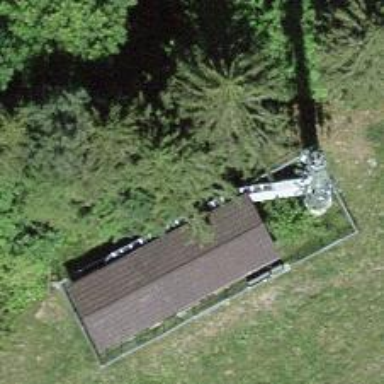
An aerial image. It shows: Mast tower used for communication.